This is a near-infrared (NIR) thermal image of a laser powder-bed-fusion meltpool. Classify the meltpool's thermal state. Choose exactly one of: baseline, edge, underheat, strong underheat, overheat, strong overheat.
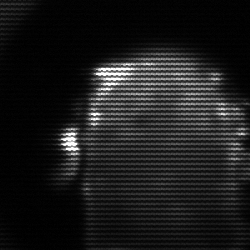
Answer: baseline